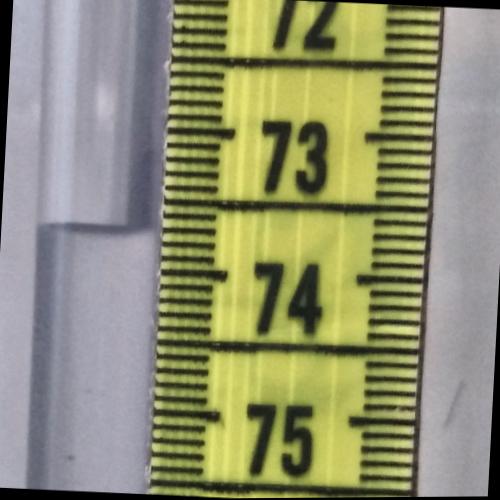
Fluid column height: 73.7 cm